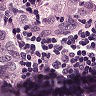
Metastatic tissue present: yes